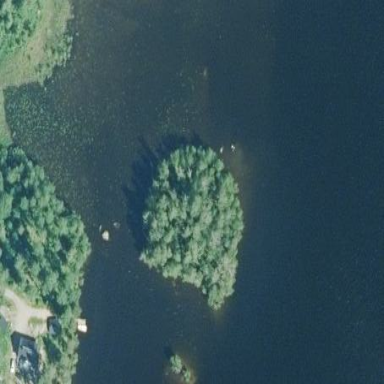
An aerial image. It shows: Island covered with woodland.